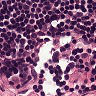
Metastatic tissue present: no